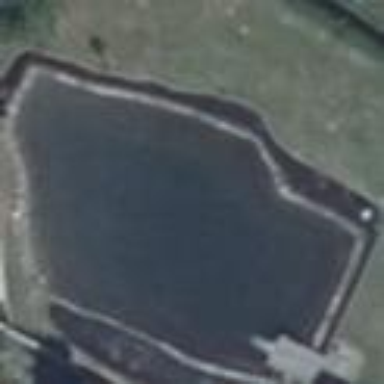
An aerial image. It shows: Pond with natural water.